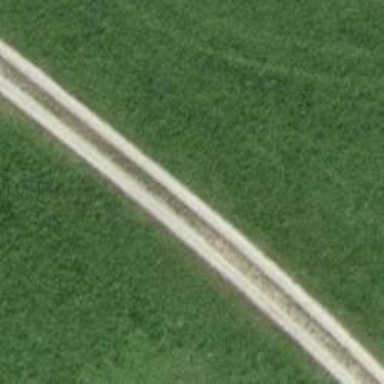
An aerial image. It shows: Track with grade 3 surface.